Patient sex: M
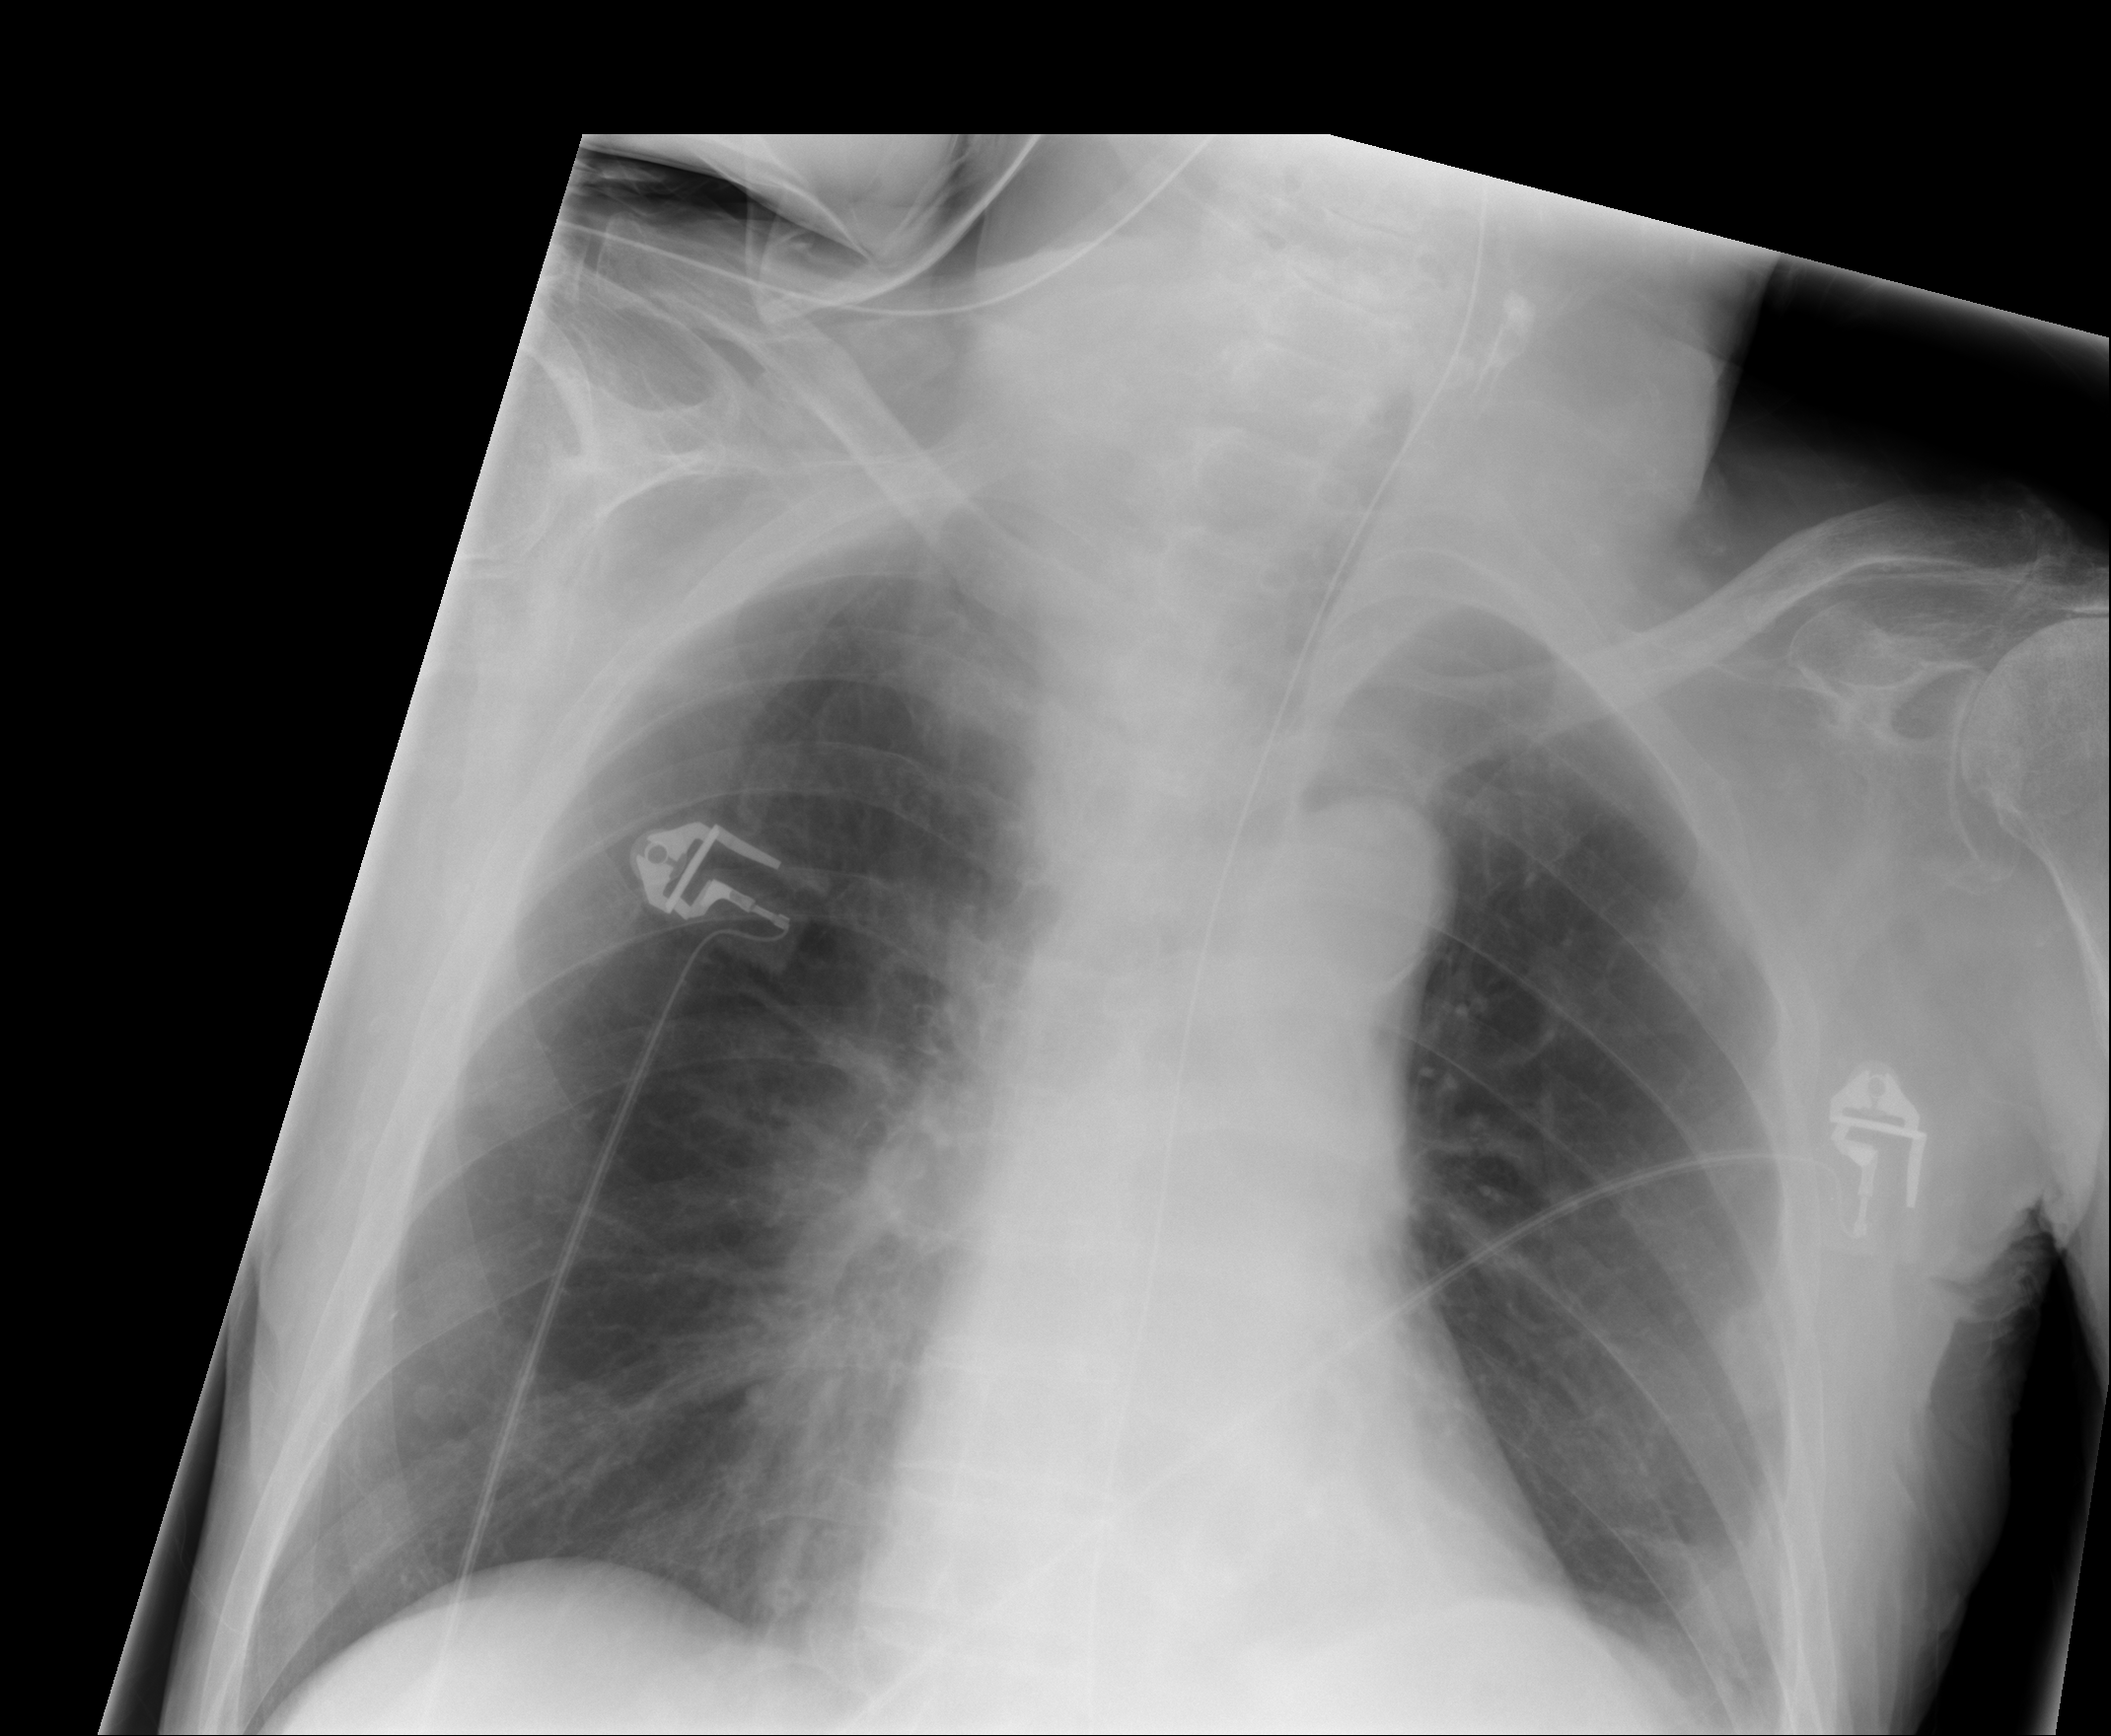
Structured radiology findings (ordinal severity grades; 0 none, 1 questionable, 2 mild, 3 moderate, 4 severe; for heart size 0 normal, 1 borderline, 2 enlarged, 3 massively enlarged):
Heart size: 0
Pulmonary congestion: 0
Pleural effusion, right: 0
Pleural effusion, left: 0
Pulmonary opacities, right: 1
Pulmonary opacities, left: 0
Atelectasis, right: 2
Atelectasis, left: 1